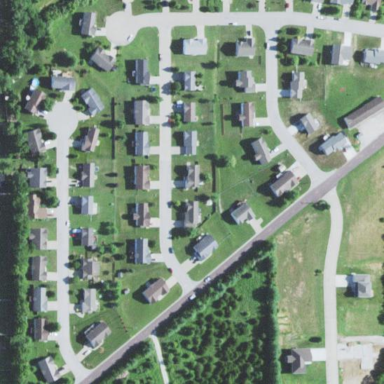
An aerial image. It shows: Residential area.